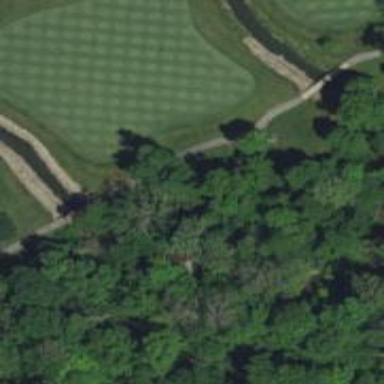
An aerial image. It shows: Pathway for golfing.